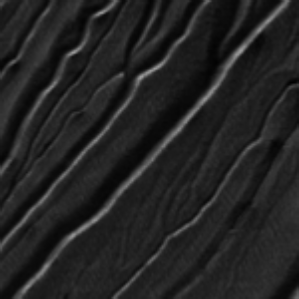
Label: frost